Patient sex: F
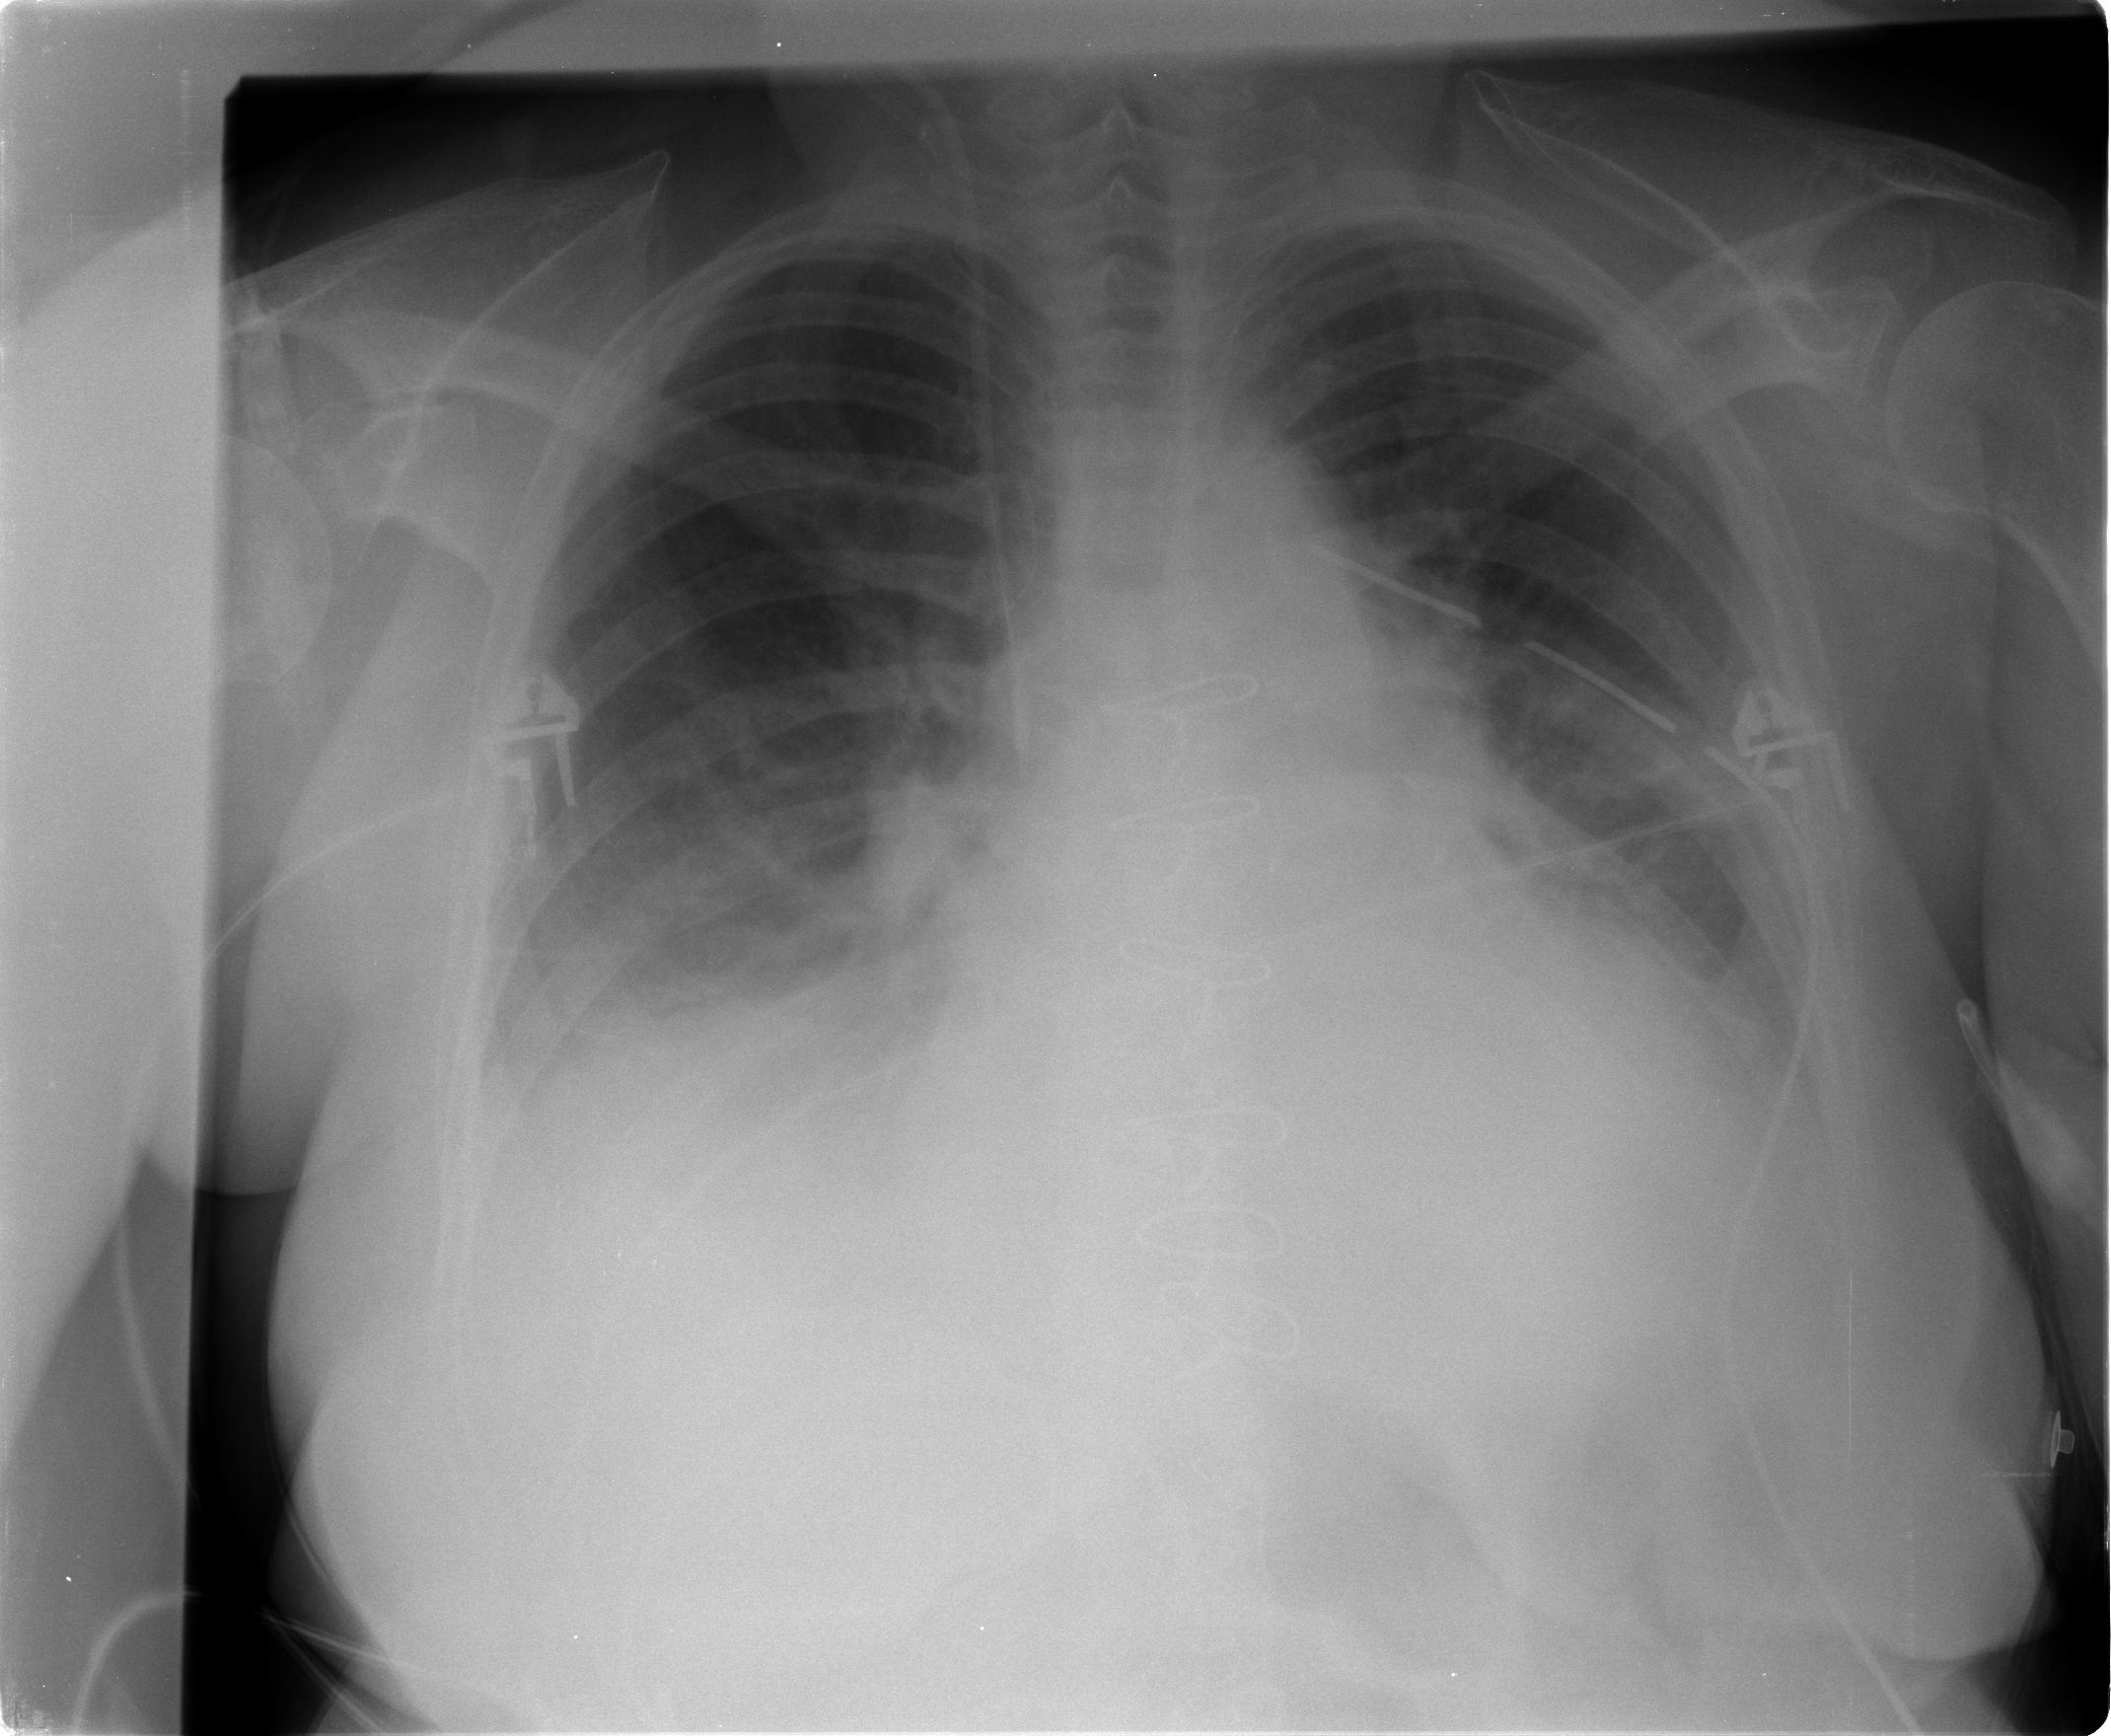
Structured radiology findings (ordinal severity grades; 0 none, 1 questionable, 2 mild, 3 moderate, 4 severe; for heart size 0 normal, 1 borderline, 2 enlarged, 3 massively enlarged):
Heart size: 2
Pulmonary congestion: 1
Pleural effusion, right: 2
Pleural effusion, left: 2
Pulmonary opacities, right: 0
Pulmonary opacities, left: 0
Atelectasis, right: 2
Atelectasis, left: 2